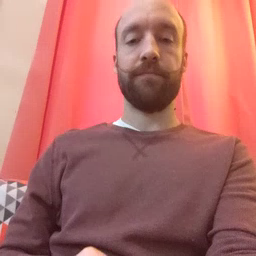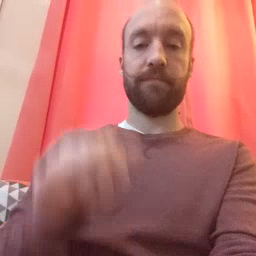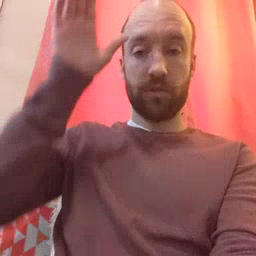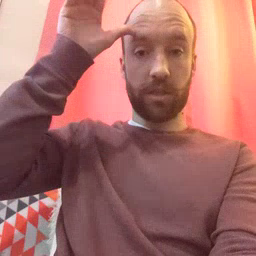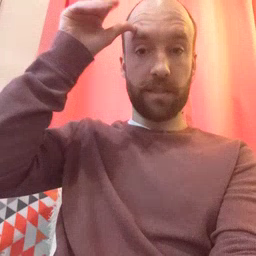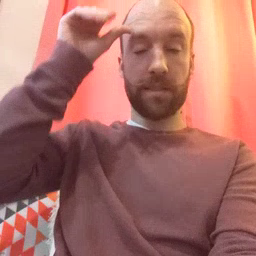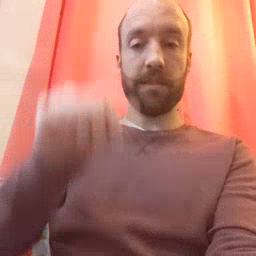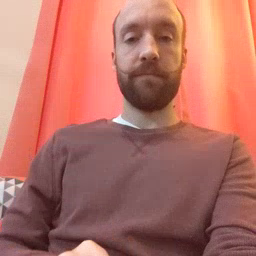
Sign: donkey